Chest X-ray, AP view. Patient: 58 years old, sex M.
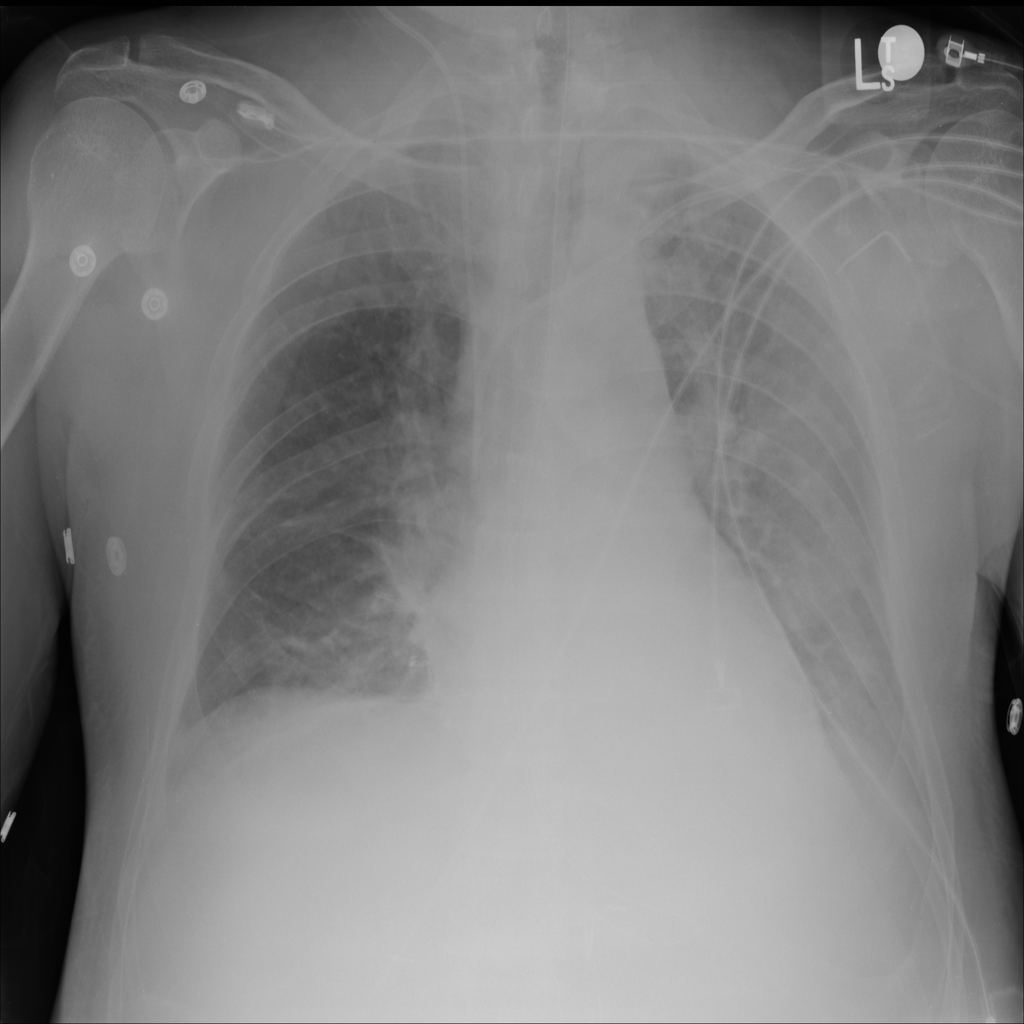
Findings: Atelectasis, Infiltration